Field crop: maize
Growth stage: 2
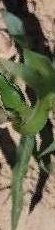
Species: maize